Interaction volume radius: 10 \u00c5
Interaction volume height: 15 \u00c5
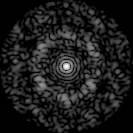
Disorder parameter: 0.7051